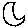
Label: moon